Interaction volume radius: 5 \u00c5
Interaction volume height: 40 \u00c5
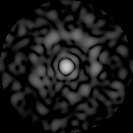
Disorder parameter: 0.8547